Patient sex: M
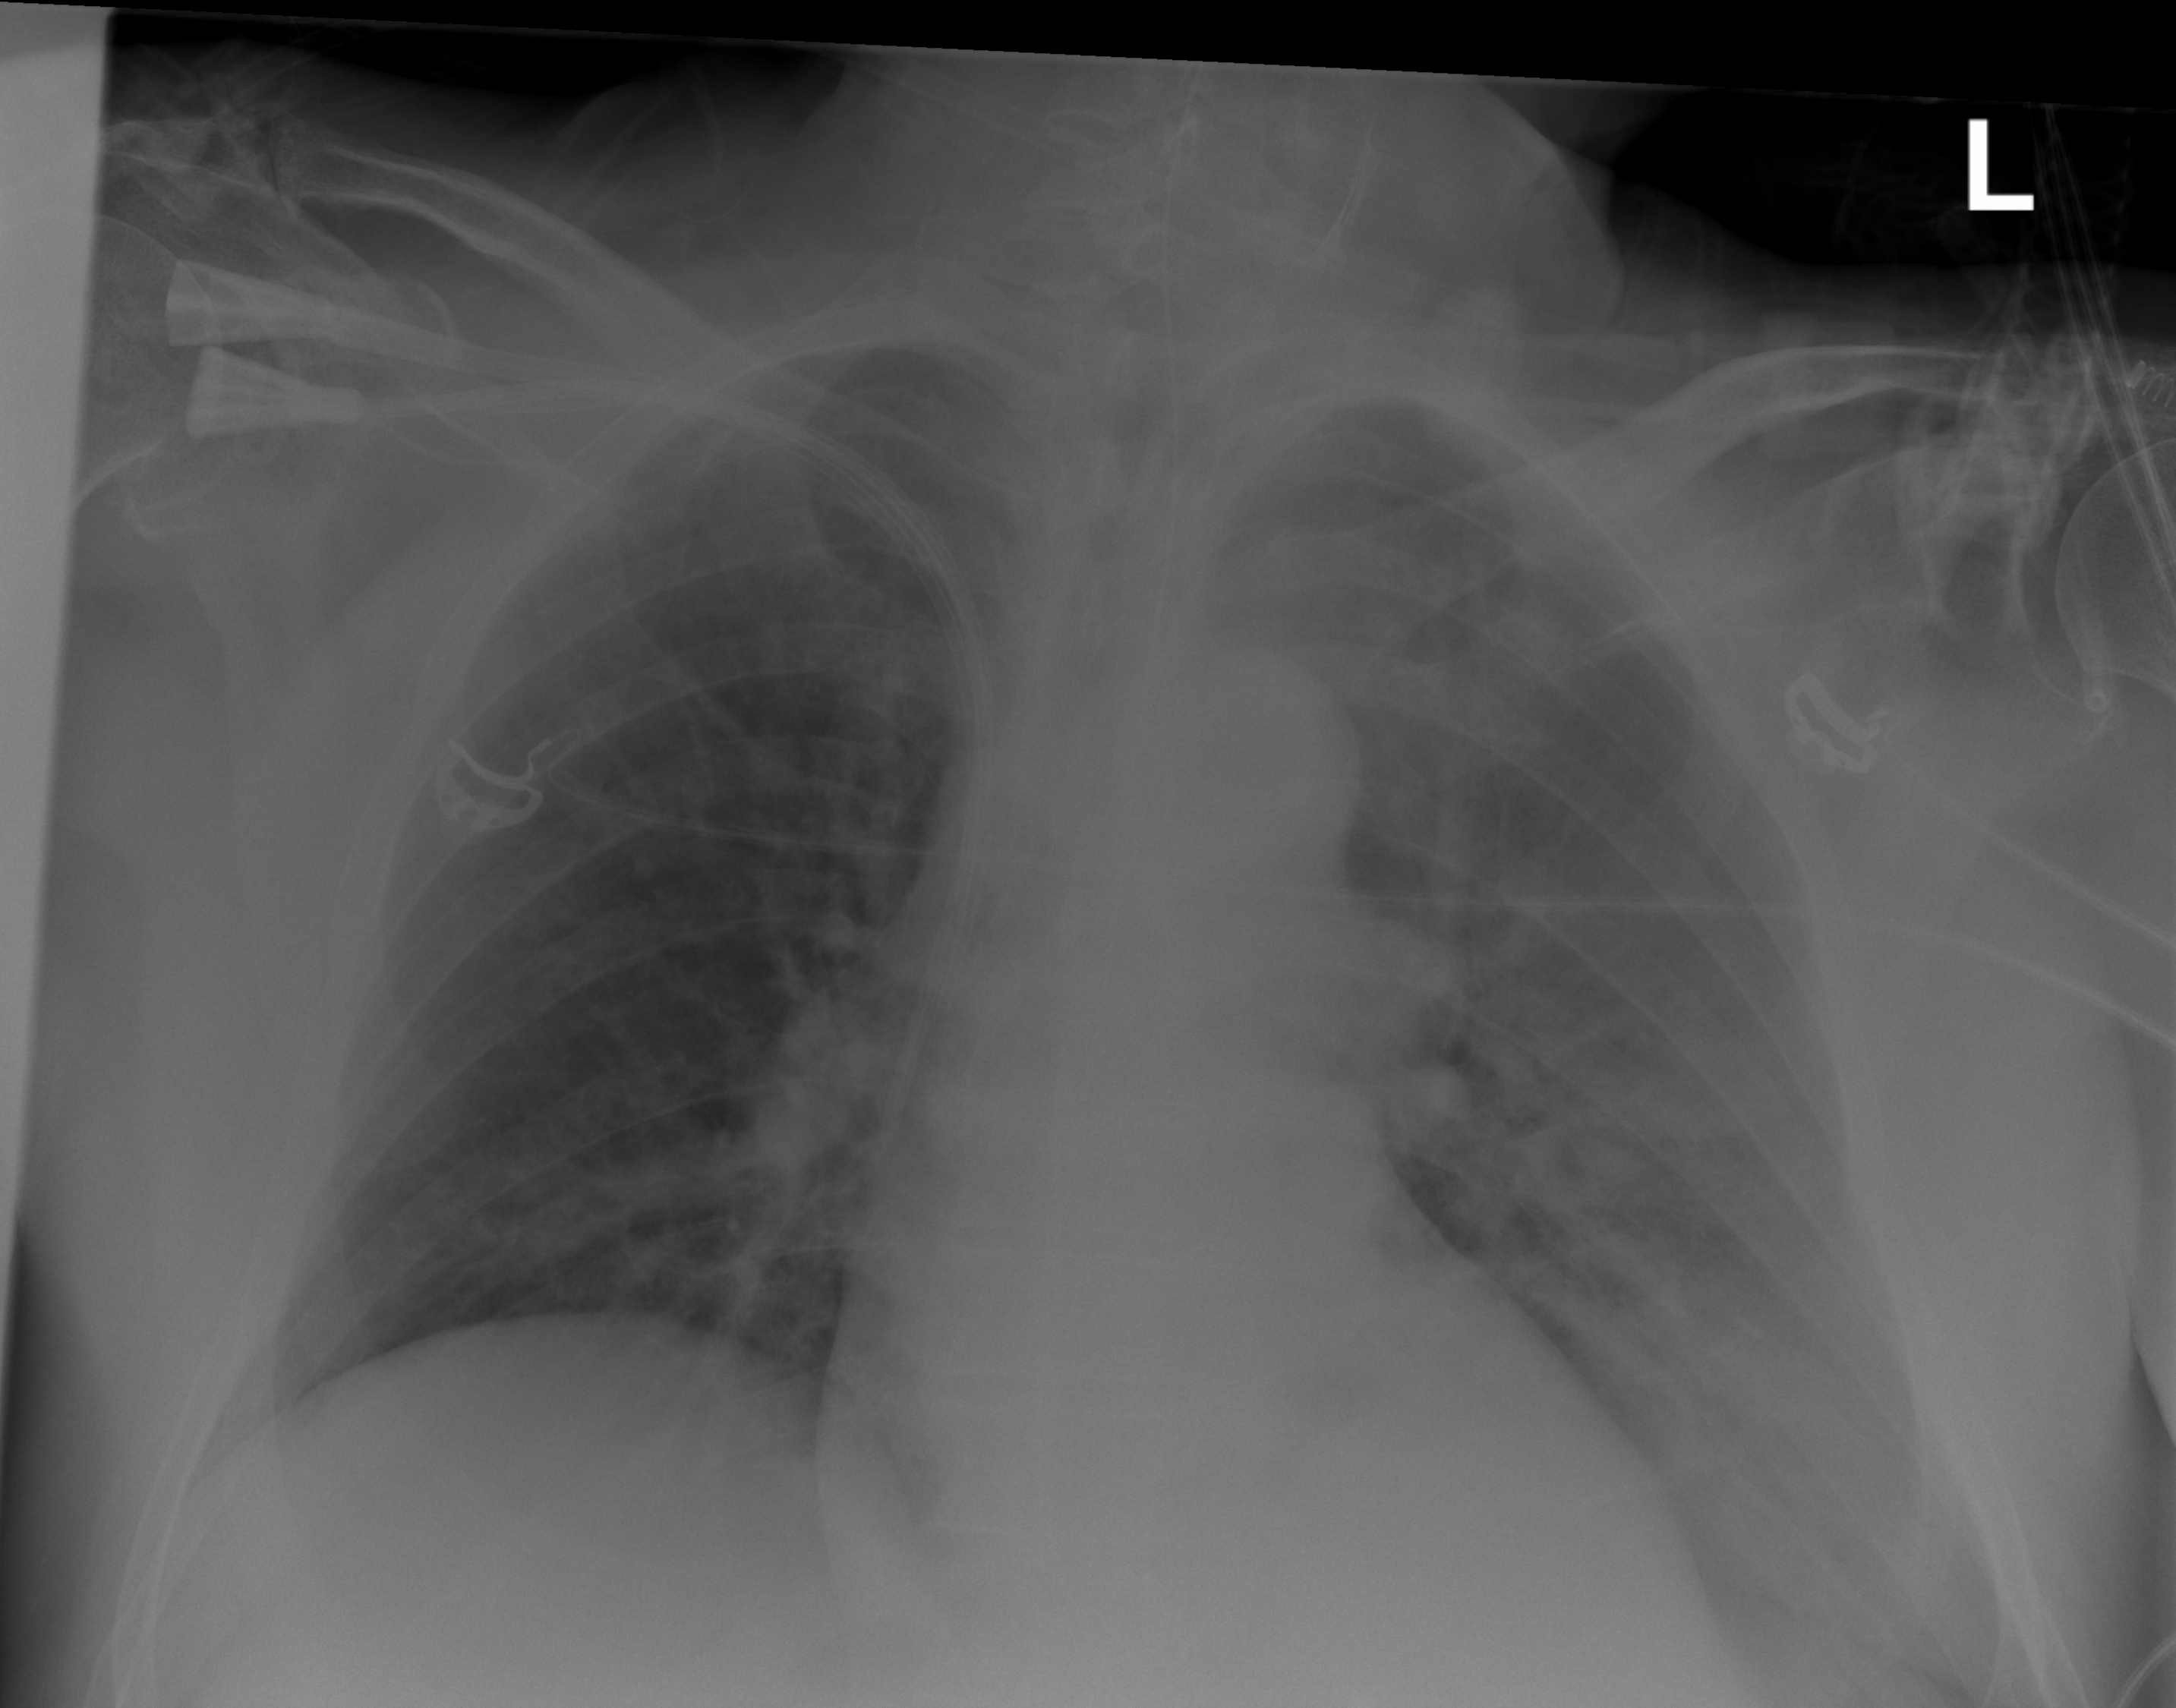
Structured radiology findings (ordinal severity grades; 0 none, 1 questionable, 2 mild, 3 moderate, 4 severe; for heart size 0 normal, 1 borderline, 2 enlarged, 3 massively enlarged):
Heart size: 0
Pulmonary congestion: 2
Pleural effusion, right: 0
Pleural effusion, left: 3
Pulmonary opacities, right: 1
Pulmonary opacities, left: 3
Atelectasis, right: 0
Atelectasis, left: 2